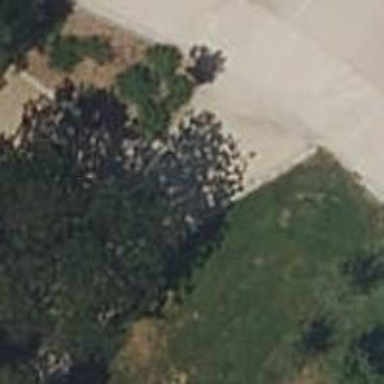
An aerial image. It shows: Concrete steps with excellent grade for walking.